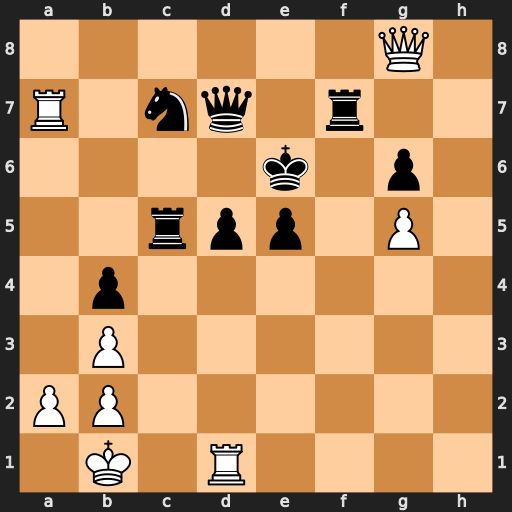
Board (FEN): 6Q1/R1nq1r2/4k1p1/2rpp1P1/1p6/1P6/PP6/1K1R4
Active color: w
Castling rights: -
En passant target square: -
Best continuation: Rf1 Qe8 Qxe8+